Field crop: maize
Growth stage: 2
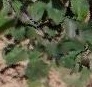
Species: chenopodium